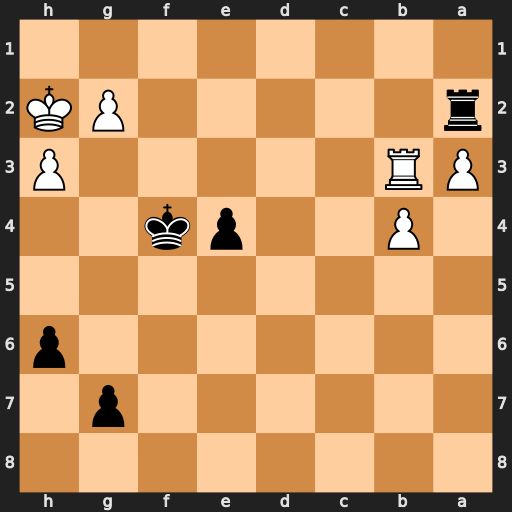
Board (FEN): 8/6p1/7p/8/1P2pk2/PR5P/r5PK/8
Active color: b
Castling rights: -
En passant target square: -
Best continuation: e3 b5 e2